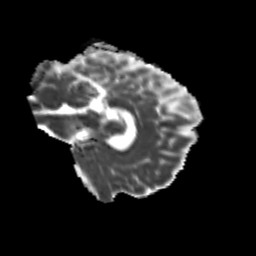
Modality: MD
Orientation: sagittal
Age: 24
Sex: male
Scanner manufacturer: siemens
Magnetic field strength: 3 T
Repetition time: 3.5 s
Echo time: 0.104 s